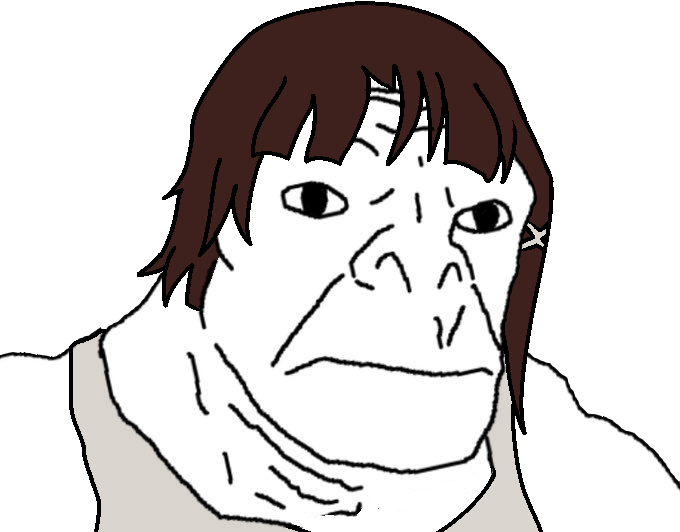
Label: 5_Craig